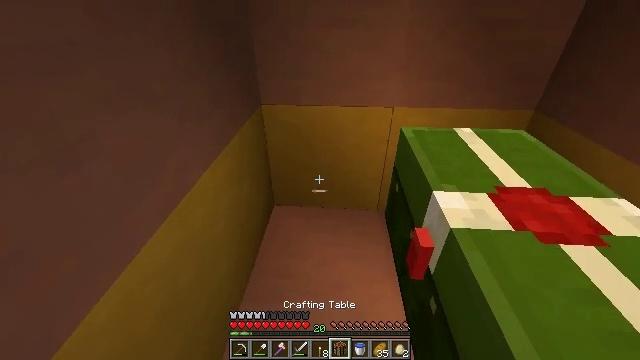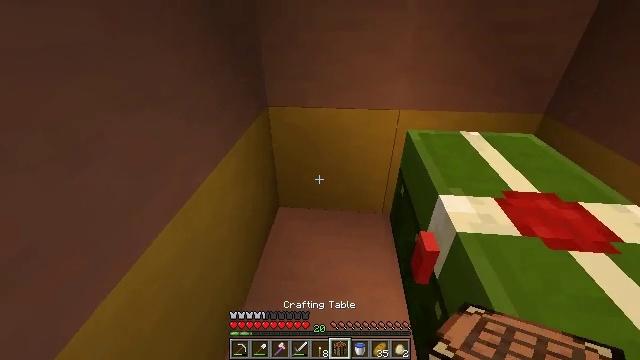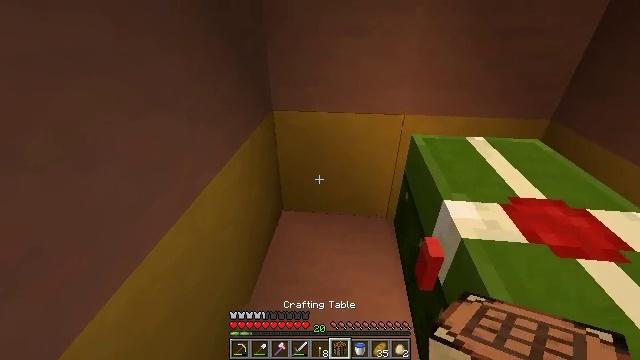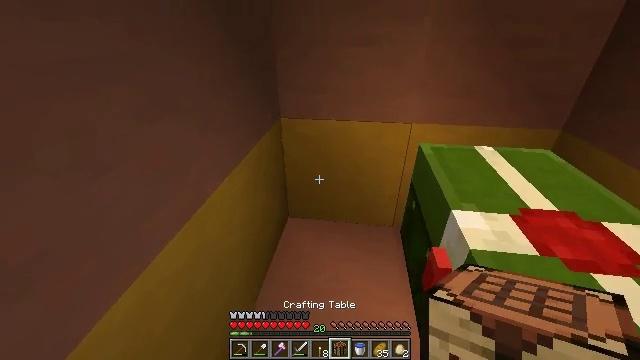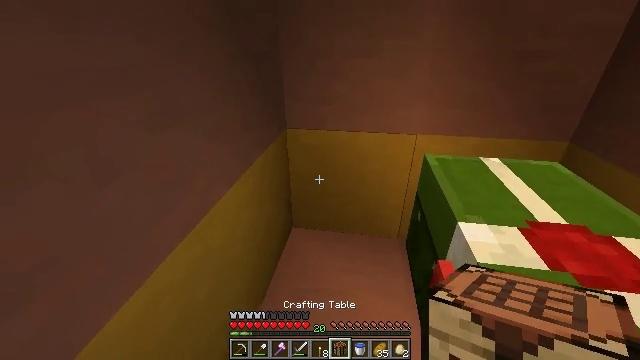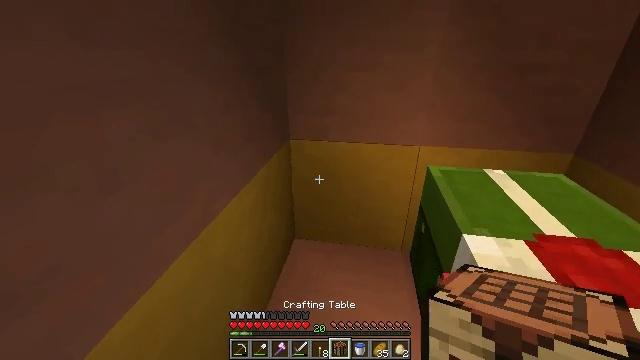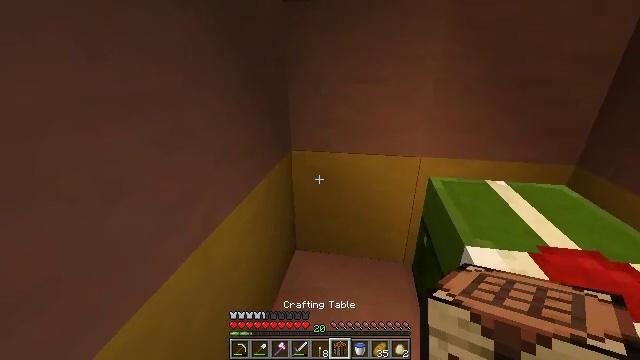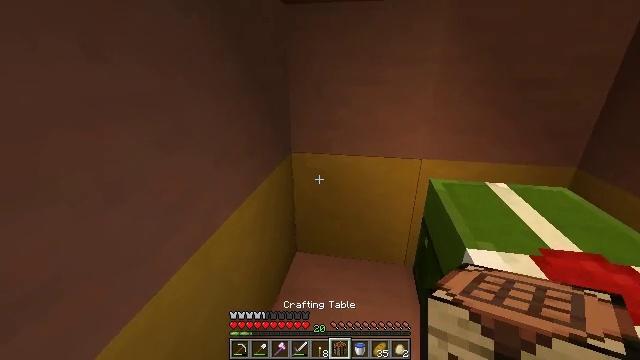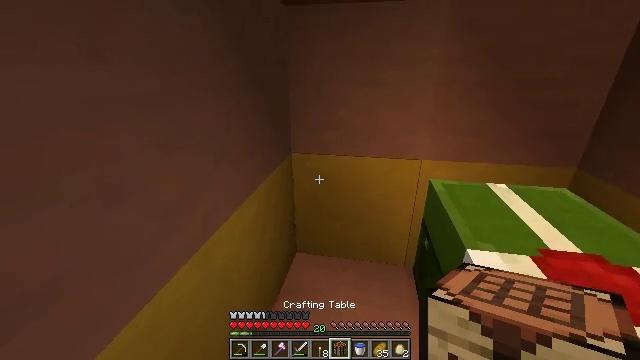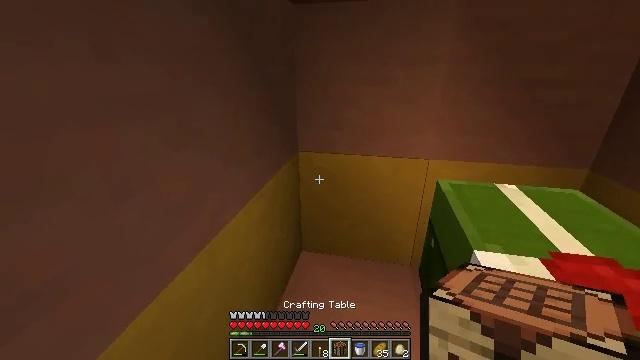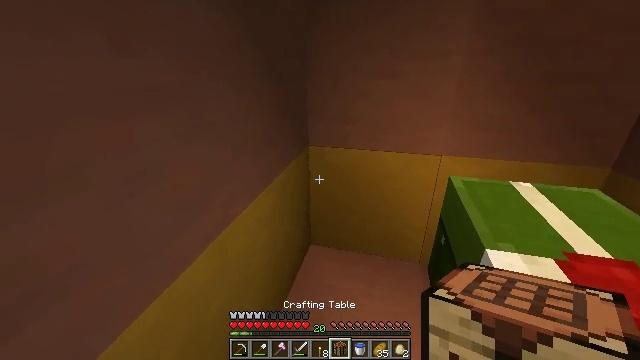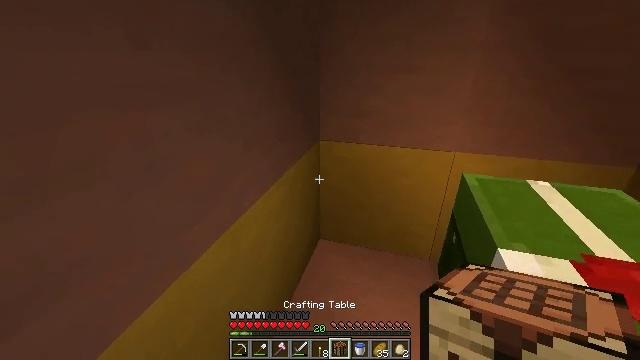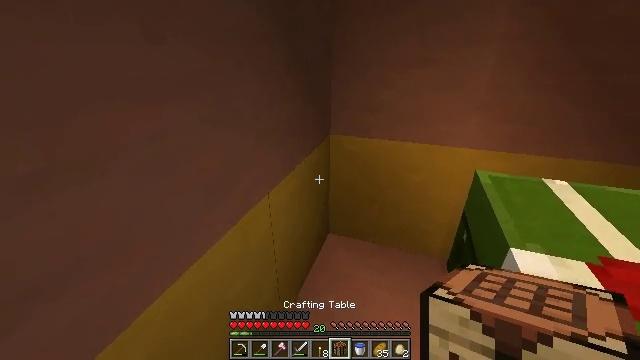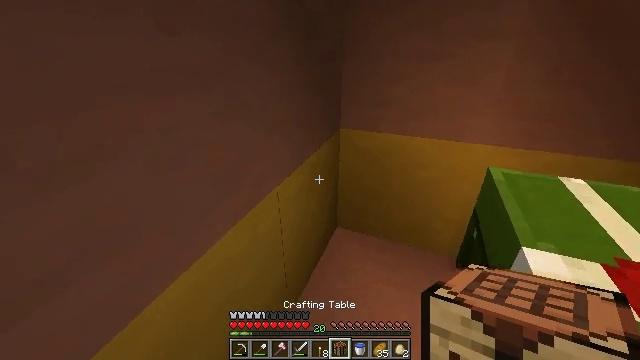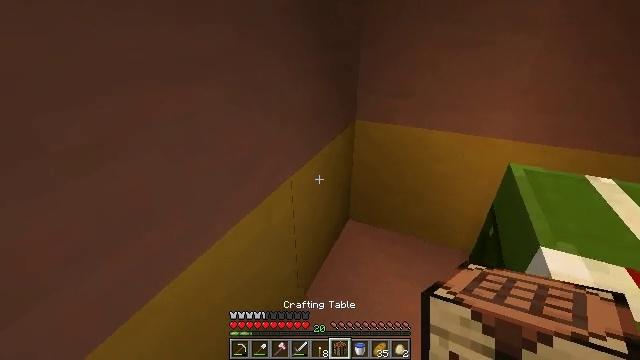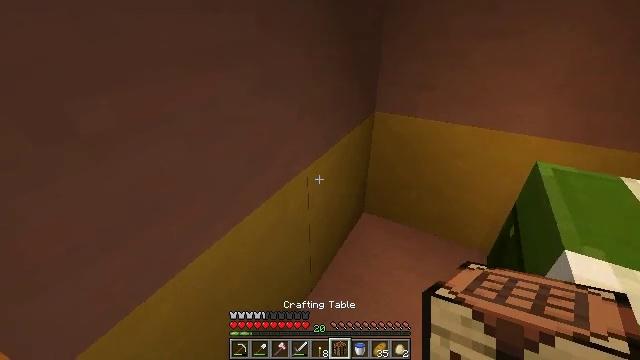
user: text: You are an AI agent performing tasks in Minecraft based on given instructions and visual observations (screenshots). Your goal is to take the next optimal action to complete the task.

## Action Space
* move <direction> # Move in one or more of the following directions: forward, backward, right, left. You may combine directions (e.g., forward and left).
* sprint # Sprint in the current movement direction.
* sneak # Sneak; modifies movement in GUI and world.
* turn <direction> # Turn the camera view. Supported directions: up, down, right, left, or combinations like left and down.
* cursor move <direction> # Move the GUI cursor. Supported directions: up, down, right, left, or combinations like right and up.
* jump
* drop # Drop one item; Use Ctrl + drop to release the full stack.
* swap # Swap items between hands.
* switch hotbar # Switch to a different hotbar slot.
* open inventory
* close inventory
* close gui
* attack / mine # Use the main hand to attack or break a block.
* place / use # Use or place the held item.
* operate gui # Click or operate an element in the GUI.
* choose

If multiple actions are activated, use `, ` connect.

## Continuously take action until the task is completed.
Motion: motion action
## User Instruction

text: Attack the terracotta block to obtain it.
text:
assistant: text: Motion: turn left
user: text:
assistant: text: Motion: turn left
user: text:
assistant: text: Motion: turn left and up
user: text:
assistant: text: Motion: turn left and up
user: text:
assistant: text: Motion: turn up
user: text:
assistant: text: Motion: turn up
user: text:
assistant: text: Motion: no_op
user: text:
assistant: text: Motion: no_op
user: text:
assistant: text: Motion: turn left
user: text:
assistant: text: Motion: turn left and down
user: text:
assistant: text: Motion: turn left and down
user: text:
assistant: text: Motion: turn left and down
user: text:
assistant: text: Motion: turn left and down
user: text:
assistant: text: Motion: turn left and down
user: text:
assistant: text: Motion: turn left and down
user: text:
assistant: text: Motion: move right, turn left
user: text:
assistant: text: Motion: move right, turn left
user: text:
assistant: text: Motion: move right, turn left
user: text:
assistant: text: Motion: move right, turn left
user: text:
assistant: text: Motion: move right, turn left
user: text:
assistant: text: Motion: no_op
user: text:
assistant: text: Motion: turn left
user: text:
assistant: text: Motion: no_op
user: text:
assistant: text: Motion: no_op
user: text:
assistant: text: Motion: switch to hotbar 1
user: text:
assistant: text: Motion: turn left, switch to hotbar 1
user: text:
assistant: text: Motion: turn left and up, switch to hotbar 1
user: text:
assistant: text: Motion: turn left
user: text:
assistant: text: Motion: attack / mine
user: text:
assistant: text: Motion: attack / mine